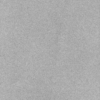
Label: dusty